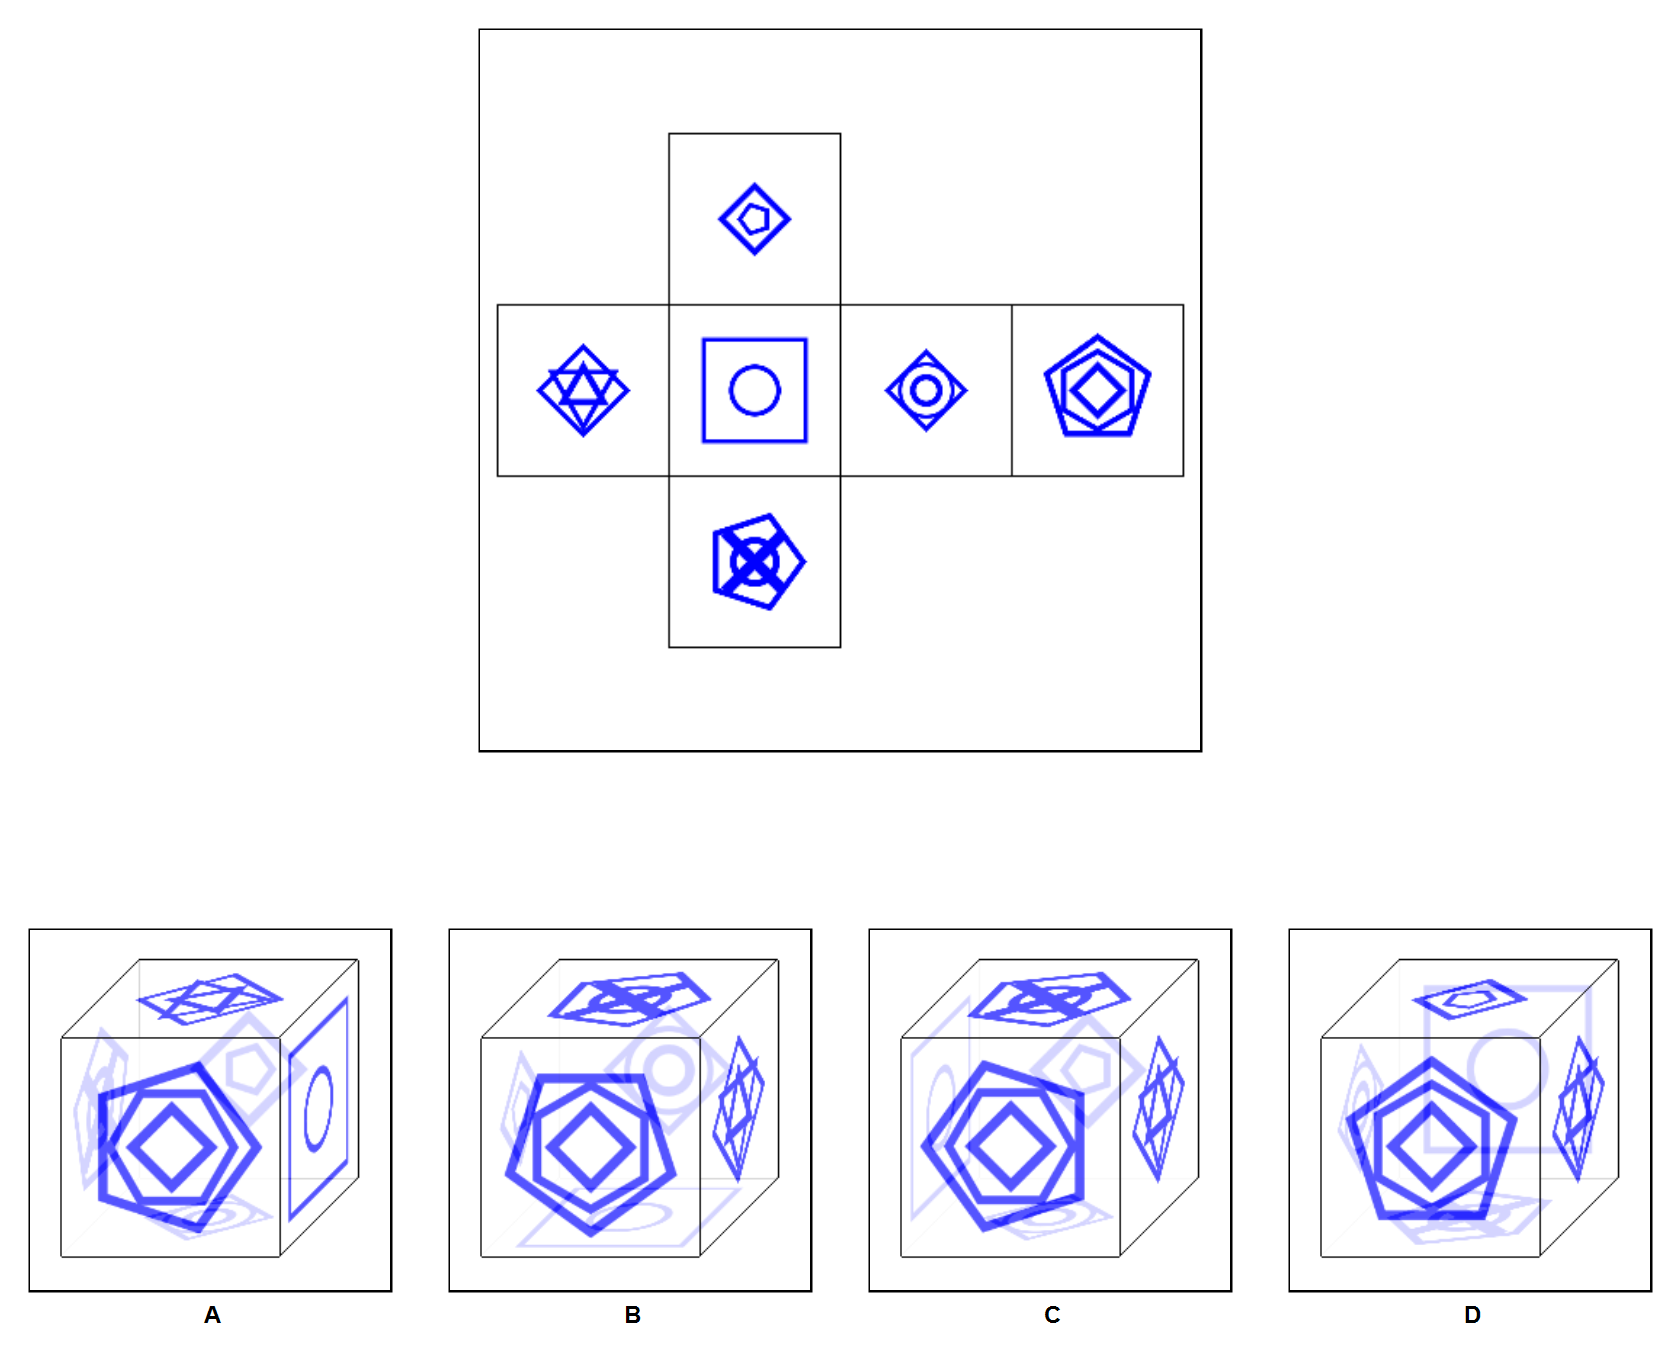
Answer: D